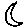
Label: moon